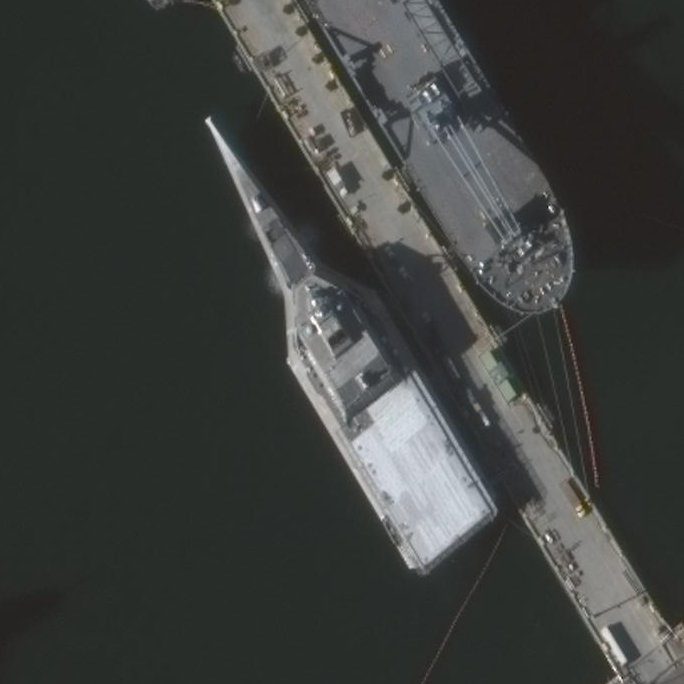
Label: Independence-class_combat_ship